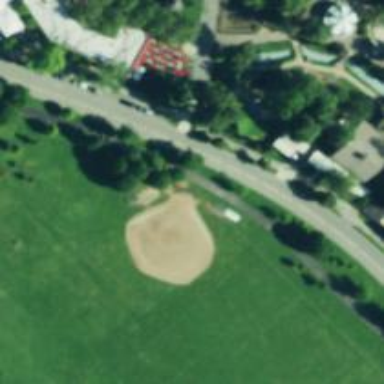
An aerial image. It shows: Baseball pitch for leisure land activities.